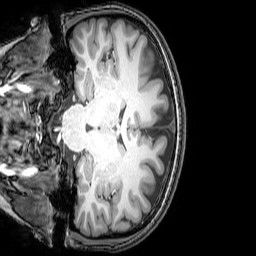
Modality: T1w
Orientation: coronal
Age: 21
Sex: female
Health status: healthy
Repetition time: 0.081 s
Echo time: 0.037 s